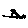
Label: flower